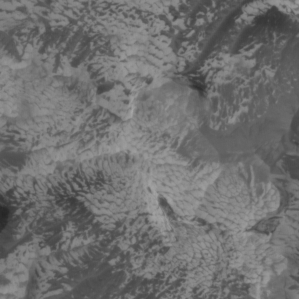
Label: non_frost